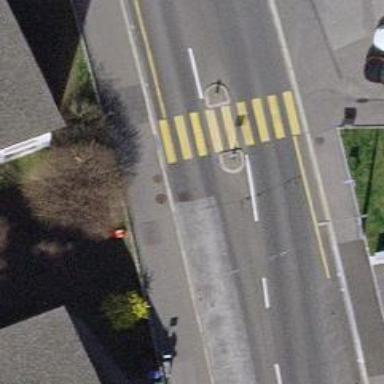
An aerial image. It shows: Secondary road with asphalt surface. There are sidewalks on both sides of the road. Trolley wires are visible above the road.